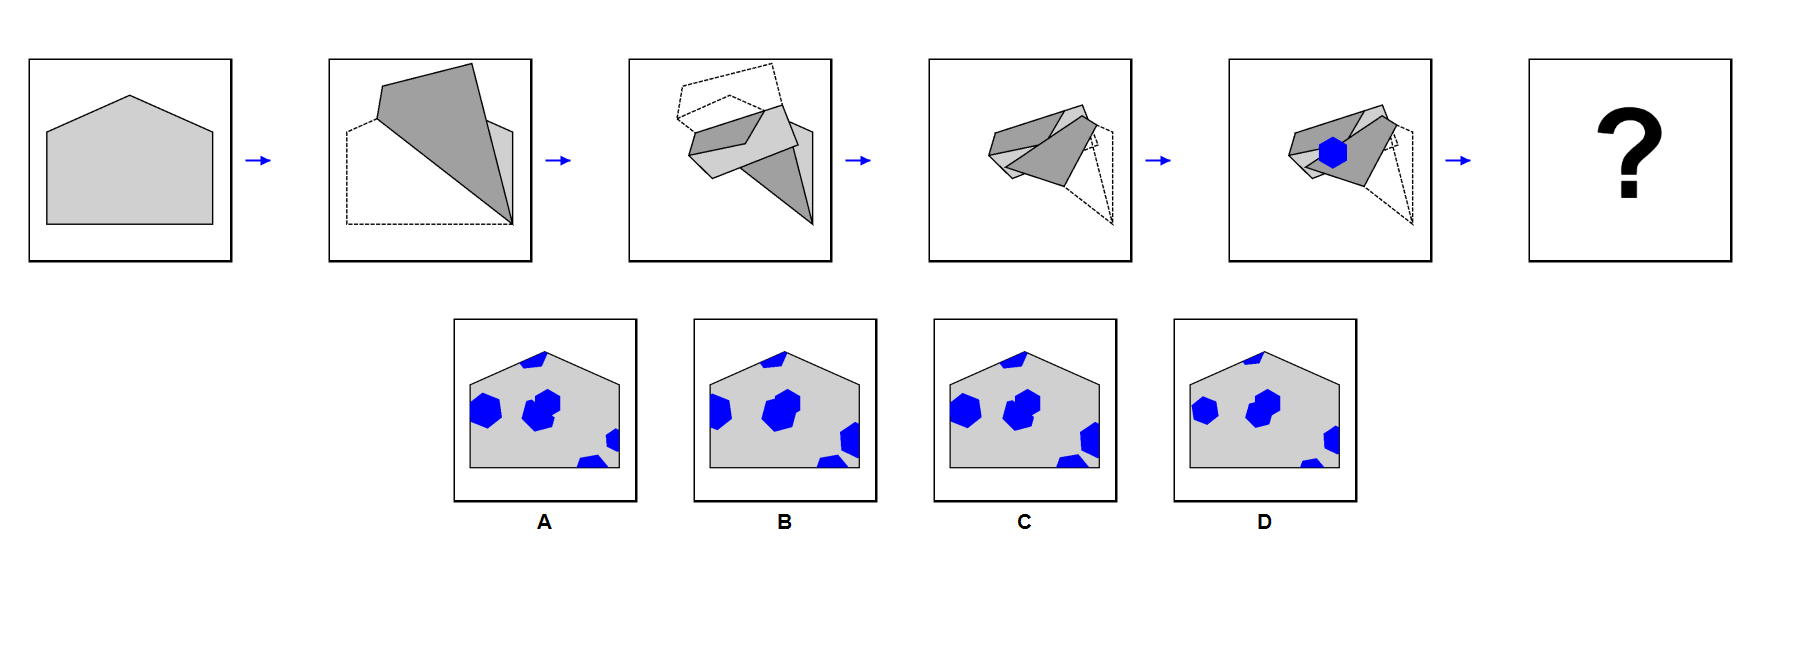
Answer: D